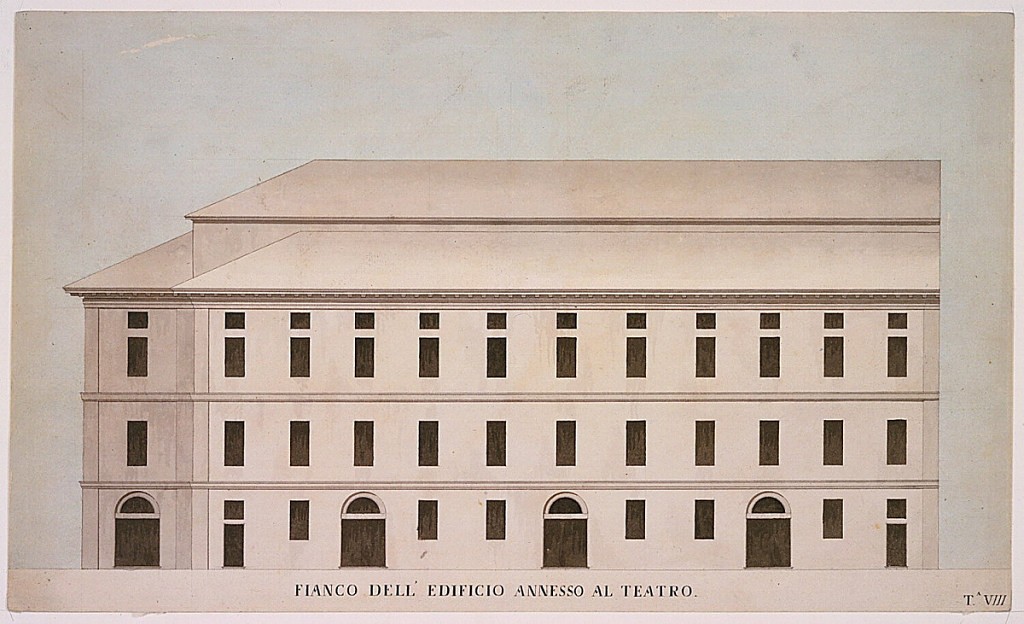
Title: Competition Design for La Fenice, Venice: Exterior Elevation of Annex
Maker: D. Cerato, Italian
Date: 1788
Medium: Pen and black ink, brush and gray wash, watercolor, graphite on paper
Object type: Drawing
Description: Elevation drawing of the exterior of theater "annex" showing four portals and three stories, executed in tones of tan-rose and dark gray.